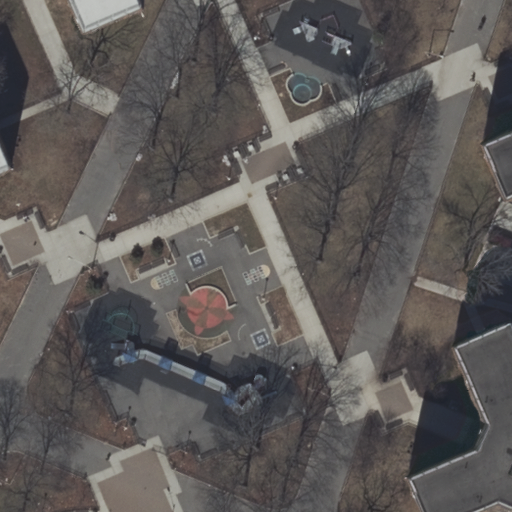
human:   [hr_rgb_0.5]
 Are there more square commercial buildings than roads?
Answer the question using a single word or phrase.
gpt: no

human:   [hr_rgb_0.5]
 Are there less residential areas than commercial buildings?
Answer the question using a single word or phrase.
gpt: no

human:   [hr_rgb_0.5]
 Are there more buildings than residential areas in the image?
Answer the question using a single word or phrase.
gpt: yes

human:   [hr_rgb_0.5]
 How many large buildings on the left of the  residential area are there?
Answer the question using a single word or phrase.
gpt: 0

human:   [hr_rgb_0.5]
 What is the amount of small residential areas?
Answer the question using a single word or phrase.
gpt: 0

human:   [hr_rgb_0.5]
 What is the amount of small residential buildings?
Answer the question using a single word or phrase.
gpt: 1

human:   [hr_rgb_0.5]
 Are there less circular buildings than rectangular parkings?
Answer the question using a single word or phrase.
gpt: yes

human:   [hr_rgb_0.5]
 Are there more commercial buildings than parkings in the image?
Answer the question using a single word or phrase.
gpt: no

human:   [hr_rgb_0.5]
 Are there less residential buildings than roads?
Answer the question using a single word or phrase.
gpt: yes

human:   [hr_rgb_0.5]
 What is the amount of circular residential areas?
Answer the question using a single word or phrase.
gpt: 0

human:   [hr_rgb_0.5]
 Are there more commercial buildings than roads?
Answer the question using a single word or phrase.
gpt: no

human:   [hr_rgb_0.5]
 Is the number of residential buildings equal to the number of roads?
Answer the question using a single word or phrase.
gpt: no

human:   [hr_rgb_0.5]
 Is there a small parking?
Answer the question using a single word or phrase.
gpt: yes

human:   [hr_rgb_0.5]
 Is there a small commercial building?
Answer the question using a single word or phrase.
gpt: no

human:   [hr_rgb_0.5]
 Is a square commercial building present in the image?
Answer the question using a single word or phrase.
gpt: no

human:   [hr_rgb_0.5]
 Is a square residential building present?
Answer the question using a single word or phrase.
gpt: no

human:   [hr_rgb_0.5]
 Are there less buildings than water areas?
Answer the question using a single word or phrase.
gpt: no

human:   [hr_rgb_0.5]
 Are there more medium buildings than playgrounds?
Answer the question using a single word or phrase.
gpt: no

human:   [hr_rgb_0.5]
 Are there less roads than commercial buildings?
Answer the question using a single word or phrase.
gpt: no

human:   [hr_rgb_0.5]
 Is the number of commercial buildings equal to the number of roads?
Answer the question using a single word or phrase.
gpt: no

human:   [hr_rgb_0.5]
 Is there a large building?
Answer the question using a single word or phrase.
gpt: yes

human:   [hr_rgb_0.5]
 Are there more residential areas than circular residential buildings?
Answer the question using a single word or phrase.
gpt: yes

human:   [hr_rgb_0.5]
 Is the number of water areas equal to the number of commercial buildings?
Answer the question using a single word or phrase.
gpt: yes

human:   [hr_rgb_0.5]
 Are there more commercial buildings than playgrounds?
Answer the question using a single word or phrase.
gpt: no

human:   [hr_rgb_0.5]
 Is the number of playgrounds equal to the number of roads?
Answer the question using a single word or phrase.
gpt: no

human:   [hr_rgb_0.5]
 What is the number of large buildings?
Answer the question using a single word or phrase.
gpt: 2

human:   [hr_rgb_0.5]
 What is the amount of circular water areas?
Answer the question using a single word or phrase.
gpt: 0

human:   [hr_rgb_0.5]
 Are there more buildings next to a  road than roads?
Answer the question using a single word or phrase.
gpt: no

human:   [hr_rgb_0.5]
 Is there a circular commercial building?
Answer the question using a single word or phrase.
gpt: no

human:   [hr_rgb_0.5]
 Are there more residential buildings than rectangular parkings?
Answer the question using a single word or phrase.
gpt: yes

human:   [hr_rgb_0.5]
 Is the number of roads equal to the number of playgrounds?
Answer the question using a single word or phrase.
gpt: no

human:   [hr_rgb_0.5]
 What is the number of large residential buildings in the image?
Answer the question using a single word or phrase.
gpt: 2

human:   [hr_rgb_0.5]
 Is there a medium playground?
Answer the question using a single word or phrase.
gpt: no

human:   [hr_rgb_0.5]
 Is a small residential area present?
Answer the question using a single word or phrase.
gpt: no

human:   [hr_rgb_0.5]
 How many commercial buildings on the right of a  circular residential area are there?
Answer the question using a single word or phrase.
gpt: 0

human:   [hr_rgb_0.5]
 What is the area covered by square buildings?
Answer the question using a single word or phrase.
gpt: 0m2